Question: I have to create a group of EditText s that each can contains 1 character of a pin code with auto flow between like in the following image -
when user tapping the the keyboard, the application moves to the next EditText with out any Intervention of the user.
How can it be done?
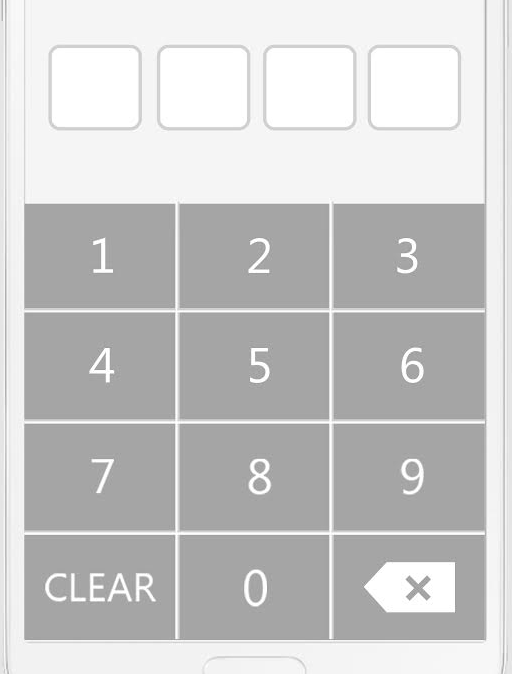
Answer: It's called PinView, here is a link for <URL>.
They have made custom keyboard too. Including back button, and verification code, make changes as per your requirement. It's very good and simple tutorial to achieve this important functionality.